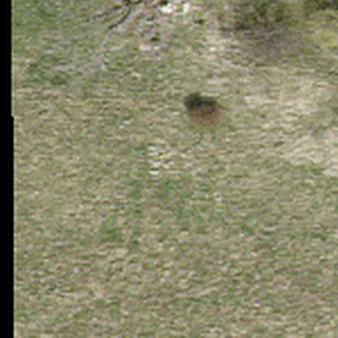
Label: other